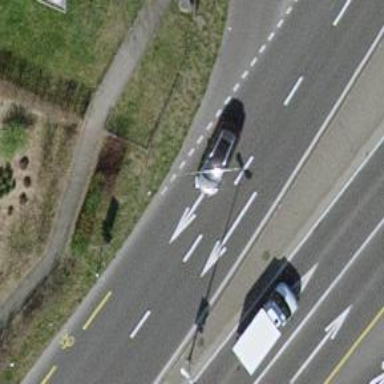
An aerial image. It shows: Tertiary_link road with asphalt surface.